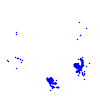
Particle: proton